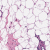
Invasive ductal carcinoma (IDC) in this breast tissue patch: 0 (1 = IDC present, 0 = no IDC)